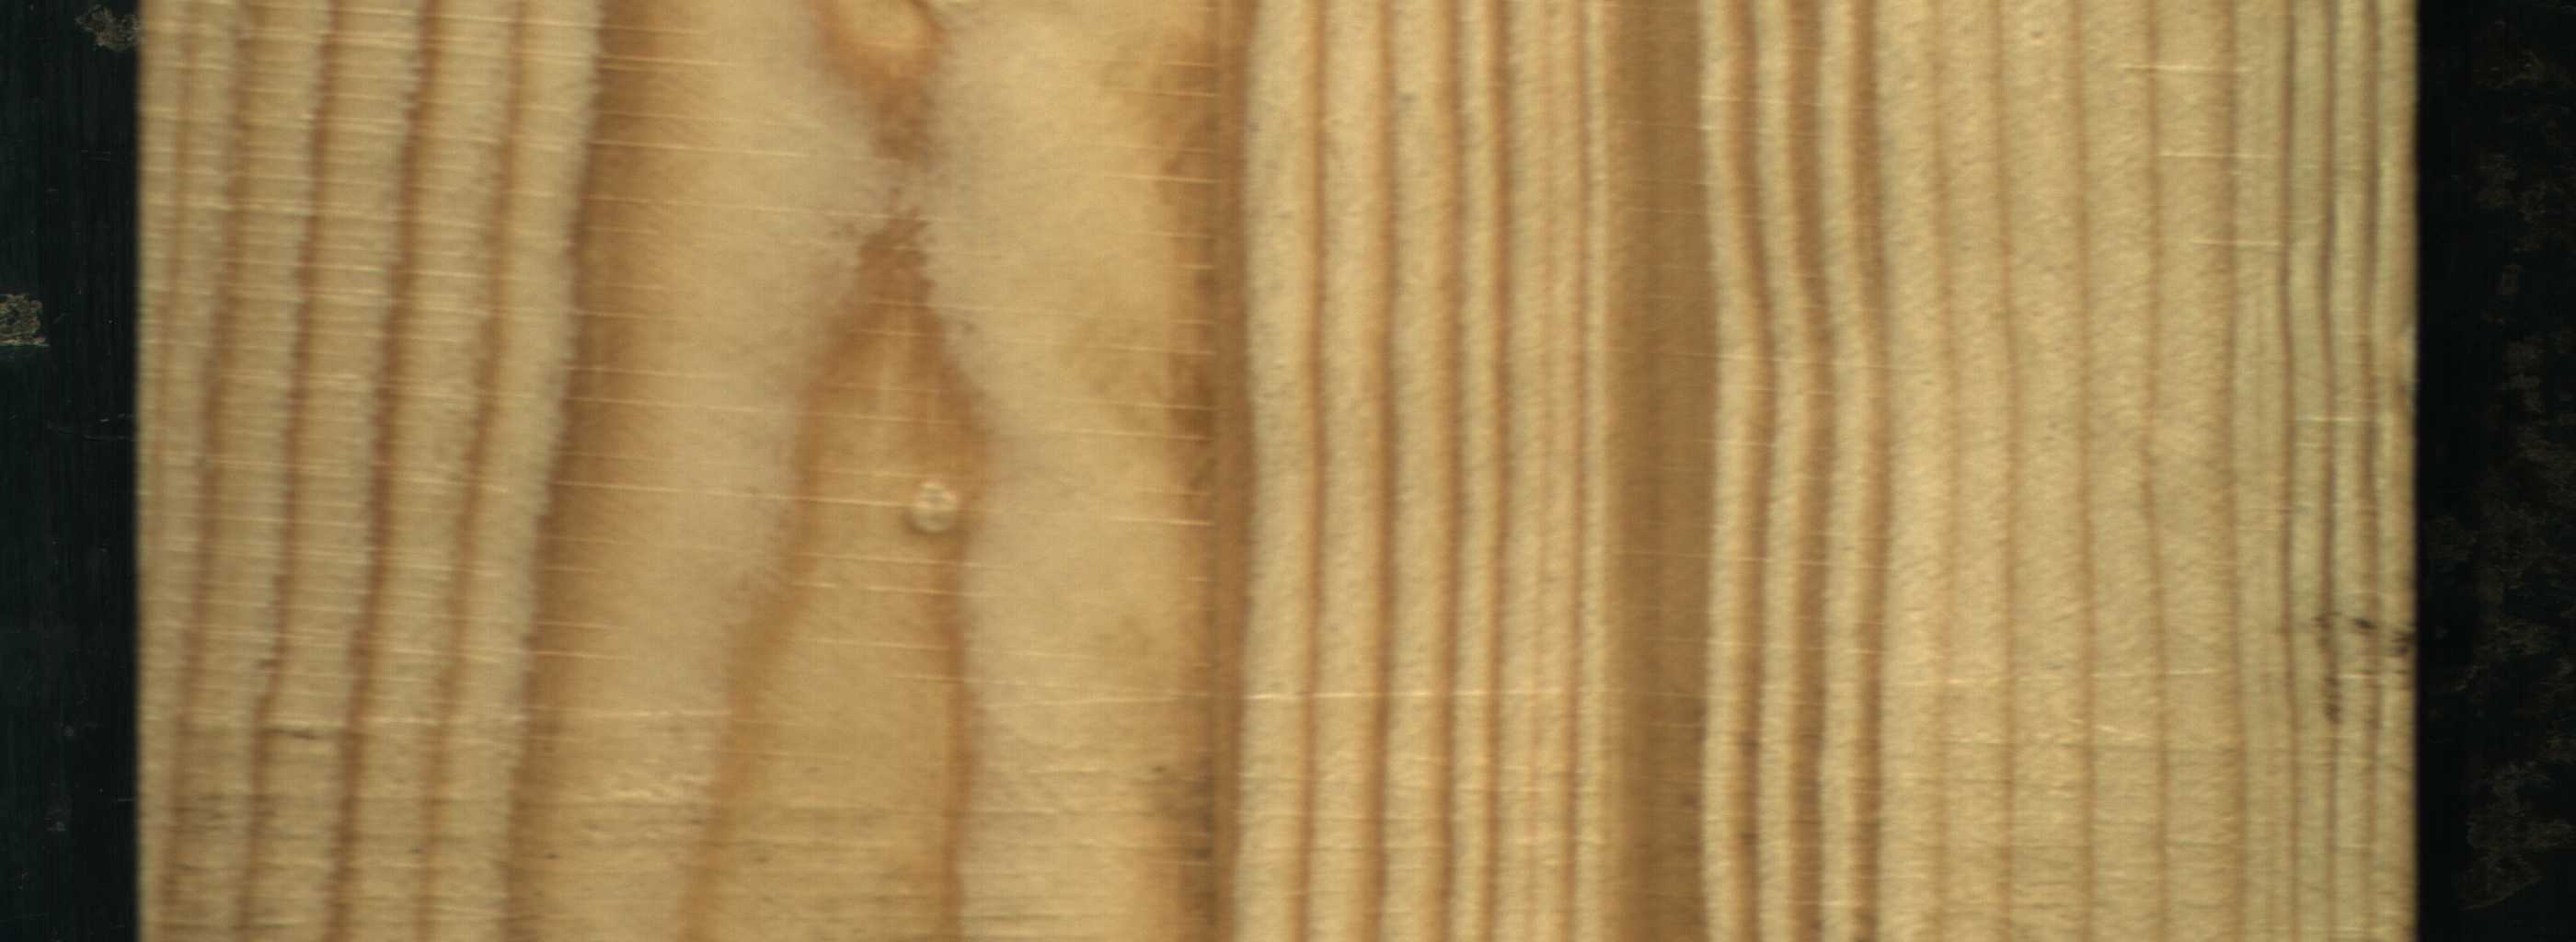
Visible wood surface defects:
Quartzity